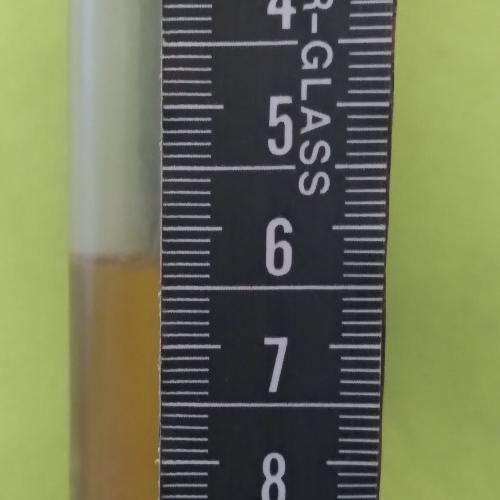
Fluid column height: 6.3 cm